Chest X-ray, AP view. Patient: 66 years old, sex M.
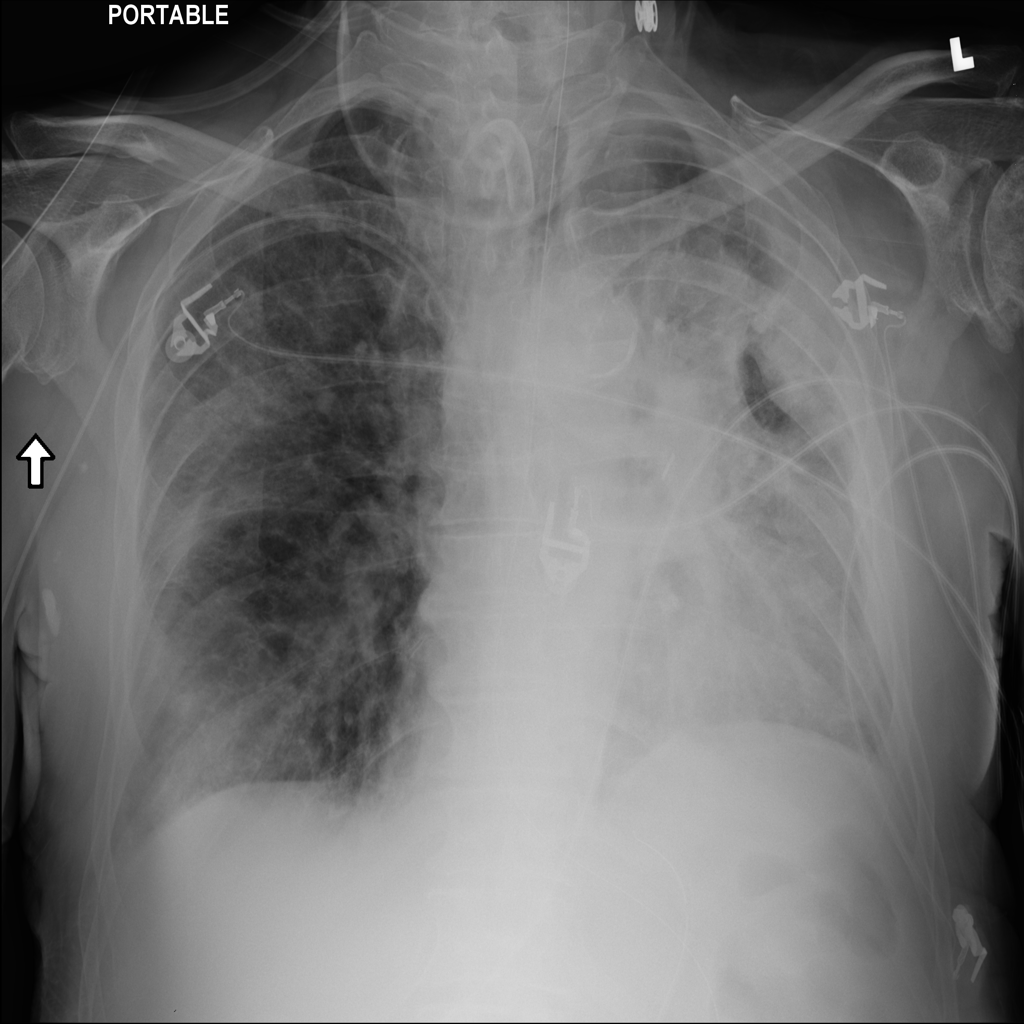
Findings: No Finding